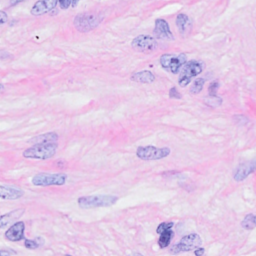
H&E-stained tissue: Breast